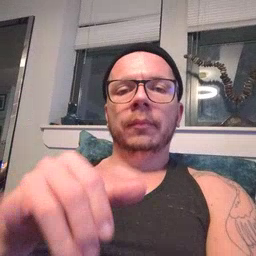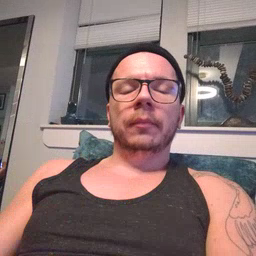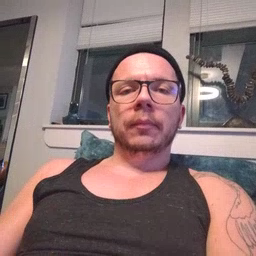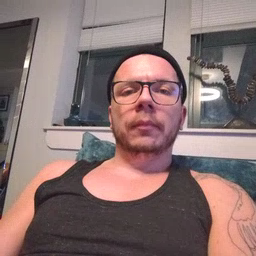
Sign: stay